Question: I am developing HTML5 boardgame with Javascript.
How I can find () where I can get with dice number I get?
I get from dice and my position is . Possible places are , and .

I have tried this; it works great, but returns numbers into console:
'''
$(function(){
// Initialize
var pos = 11;
var dice = 4;
var diceMax = 4;
var postPlaces = [];
var places = [];
// List of gameboard's numbers: from where to where
numbers = {
1 : [25,21,2],
2 : [1,3],
3 : [2,4],
4 : [3,5],
5 : [4,6],
6 : [5,19,7],
7 : [6,8],
8 : [7,9],
9 : [10,8],
10 : [11,9],
11 : [10,12],
12 : [11,13],
13 : [12,14],
14 : [13,15,22],
15 : [14,16],
16 : [15,17],
17 : [16,20,18],
18 : [17,19],
19 : [18,6],
20 : [17,21],
21 : [1,20],
22 : [14,23],
23 : [22,24],
24 : [23,25],
25 : [24,1]
};
// List all numbers where is possible to go with dice number we got
function findPlaces(number){
dice -= 1;
$.each(numbers[number],function(i,v){
if(postPlaces.indexOf(v) == -1){
postPlaces.push(v);
if(dice>0){
findPlaces(v);
}else{
places.push(v);
}
}
});
dice = diceMax;
}
// When the button get pressed
$("button").click(function(){
postPlaces = [];
places = [];
dice = diceMax;
findPlaces(pos);
console.log(places);
});
});
'''
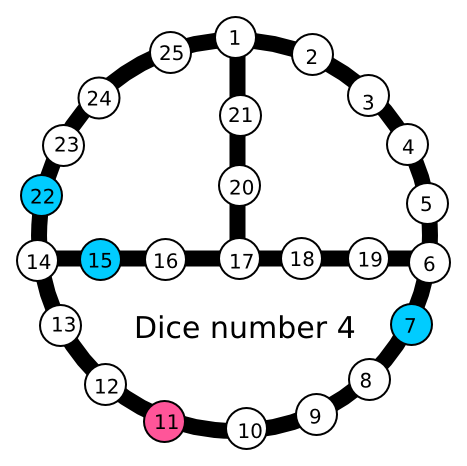
Answer: For each adjacent position, look at each adjacent position, except the previous position.
'''
var move = (function () {
var adj = {
1: [25, 21, 2], 2: [ 1, 3] , 3: [ 2, 4], 4: [ 3, 5] , 5: [ 4, 6],
6: [ 5, 19, 7], 7: [ 6, 8] , 8: [ 7, 9], 9: [10, 8] , 10: [11, 9],
11: [10, 12] , 12: [11, 13] , 13: [12, 14], 14: [13, 15, 22], 15: [14, 16],
16: [15, 17] , 17: [16, 20, 18], 18: [17, 19], 19: [18, 6] , 20: [17, 21],
21: [ 1, 20] , 22: [14, 23] , 23: [22, 24], 24: [23, 25] , 25: [24, 1]
};
function move(current, steps_remaining, prev) {
var arr = [], i = adj[current].length;
prev || (prev = 0); // if there wasn't a previous position, choose impossible
if (steps_remaining) { // if we can still move
while (i--) // for each adj tile
if (adj[current][i] !== prev) // that isn't where we just came from
arr = arr.concat( // concat together
move(adj[current][i], steps_remaining - 1, current)
); // recursion from adjacent tiles
return arr; // return recursion
}
// else return current tile
return [current];
}
return move;
}());
'''
Then
'''
move(11, 4); // [22, 15, 7]
'''
Added bonus: you didn't need any extra global variables